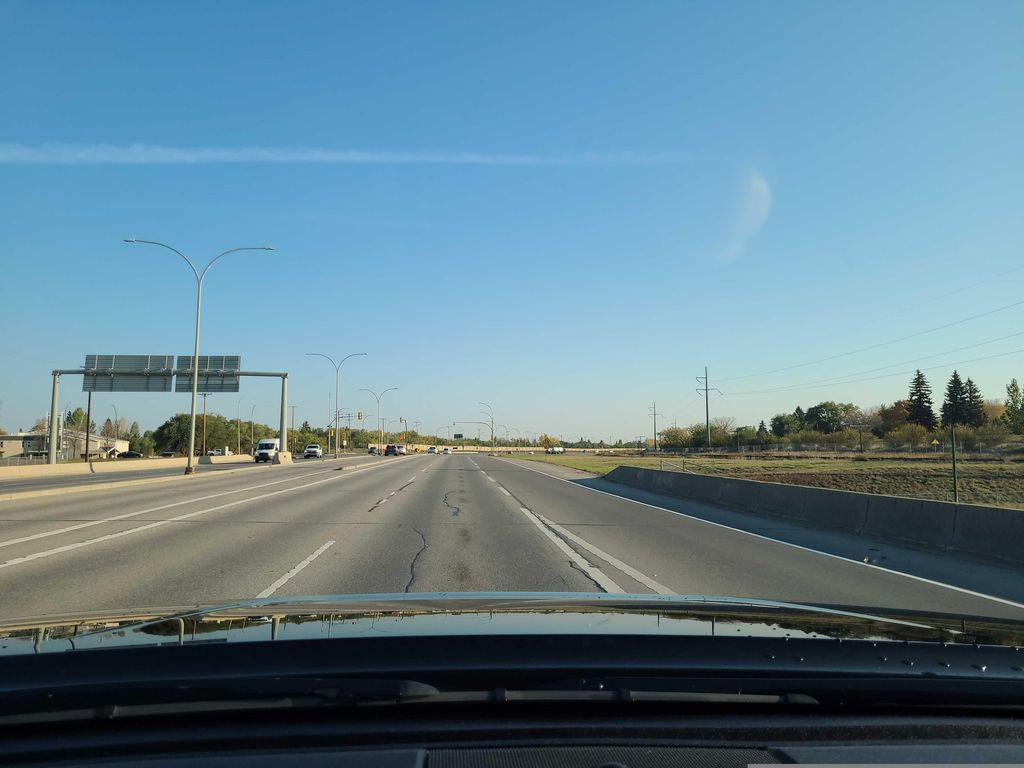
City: saskatoon